Question: I have following page with code as below embeded in JSP.
'''
<!DOCTYPE HTML PUBLIC "-//W3C//DTD HTML 4.01 Transitional//EN" "http://www.w3.org/TR/html4/loose.dtd">
<html>
<head>
<title>B2E</title>
<link rel="stylesheet" href="../style/global.css">
<link rel="stylesheet" href="../style/local.css">
<link rel="stylesheet" href="../style/calendarControl.css">
<script language="JavaScript" src="../jscripts/calendarControl.js"></script>
<script src="../jscripts/ajaxAction.js"></script>
<script language="javascript" src="../jscripts/ajaxMaster.js"></script>
</head>
<body>
<table border = "0" cellspacing="0" cellpadding="0" width = "100%">
<tr>
<td colspan="100%" bgcolor=""><img height="" src="../images/spacer.gif" width="100%"></td>
</tr>
<tr>
<td bgcolor="#FFFFFF" colspan="100%" align = "left" class="headerbg" height="30">&nbsp;</td>
</tr>
<tr>
<td colspan="100%" bgcolor=""><img height="" src="../images/spacer.gif" width="100%"></td>
</tr>
</table>
<%//@ include file="../includes/mainTheme.jsp"%>
<form action="" name="f">
<table align ="right">
<tr>
<td><input type="text" name="vs" value="" size="30" class="small"></td>
<td><input type="button" value="Find" onclick="return check()" class="small"/></td>
</tr>
<tr>
<td class="greysmall">(Enter visitor name/company name)</td>
</tr>
</table>
</form>
<table border = "0" cellspacing="0" cellpadding="0" width = "100%">
<tr>
<td colspan="100%" bgcolor=""><img height="1" src="../images/spacer.gif" width="100%"></td>
</tr>
</table>
<br>
<table border = "0" cellspacing="0" cellpadding="0" width = "100%" style="background-color:#9900FF" height="30">
<tr>
<td colspan="" bgcolor="">&nbsp;</td>
<td colspan="" bgcolor="" ><a href="javascript:void();" class="boldsmall" onclick="goHome()" style="color:#FFFFFF">Home</a></td>
<td colspan="" bgcolor="" ><a href="javascript:void();" class="boldsmall" onclick="createNew()" style="color:#FFFFFF">Create Visit</a></td>
<td colspan="" bgcolor="" ><a href="javascript:void();" class="boldsmall" onclick="scheduleVisit()" style="color:#FFFFFF">Schedule Visit</a></td>
<!--<td colspan="" bgcolor=""><a href="javascript:void();" class="boldsmall">Other Administrative Tasks</a></td>-->
<td colspan="" bgcolor="" ><a href="javascript:void();" class="boldsmall" onclick="showAllVisitor()" style="color:#FFFFFF">All Visitors</a></td>
<td colspan="" bgcolor="" ><a href="javascript:void();" class="boldsmall" onclick="showExVisitor()" style="color:#FFFFFF">Exited Visitors</a></td>
<td colspan="" bgcolor="" ><a href="javascript:void();" class="boldsmall" onclick="showScheduleVisitor()" style="color:#FFFFFF">Scheduled Visitors</a></td>
<td colspan="" bgcolor="" ><a href="javascript:void();" class="boldsmall" onclick="showBlackVisitor()" style="color:#FFFFFF">Black List Visitors</a></td>
<td colspan="" bgcolor="" ><a href="javascript:void();" class="boldsmall" onclick="launchBox();" style="color:#FFFFFF">Daily Visitors</a></td>
</tr>
</table>
<br>
<table border = "0" cellspacing="0" cellpadding="0" width = "100%">
<tr>
<td colspan="100%" bgcolor=""><img height="1" src="../images/spacer.gif" width="100%"></td>
</tr>
</table>
<div id="txtHint" class="small" align="center" style="overflow:">
</div>
<br/>
<%//@ include file="../includes/footer.jsp"%>
<%response.setContentType("text/xml");
response.setHeader("Cache-Control", "no-cache");
%>
</body>
</html>
'''
when I process this page on Tomcat web server I am running into following error.

I am unable to solve this .
What is the cause of this error?
as Error suggest '>' expected , but there is no need to to place more '>' as it is alreadily closed properly.
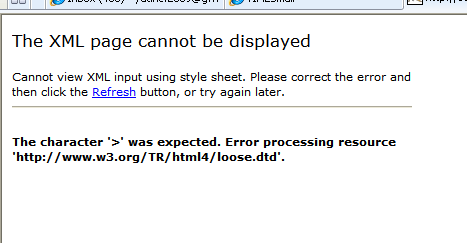
Answer: Your link tags are not closed, nor are all of your break tags and image tags.
Fixed Example:
'''
<link rel="stylesheet" href="../style/global.css"/>
<link rel="stylesheet" href="../style/local.css"/>
<link rel="stylesheet" href="../style/calendarControl.css"/>
'''